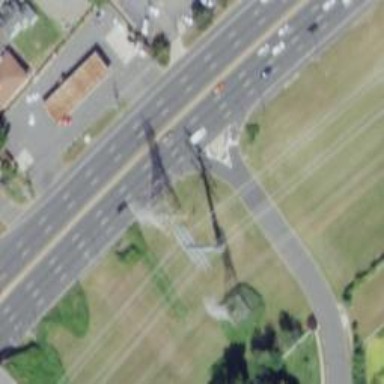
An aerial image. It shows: Trunk link highway.